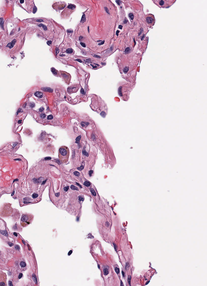
Tumor epithelial tissue: no
Tumor-associated stroma tissue: no
Normal tissue: yes